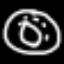
Label: donut